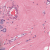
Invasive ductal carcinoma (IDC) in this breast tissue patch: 1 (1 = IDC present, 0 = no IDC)